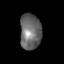
Tissue: skin
Cell type: Epithelial cells
Senescence score: 0.2818
Nuclear area (px): 753
Mean DAPI intensity: 103.575